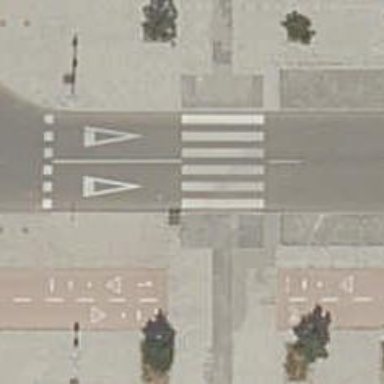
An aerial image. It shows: Uncontrolled road crossing.